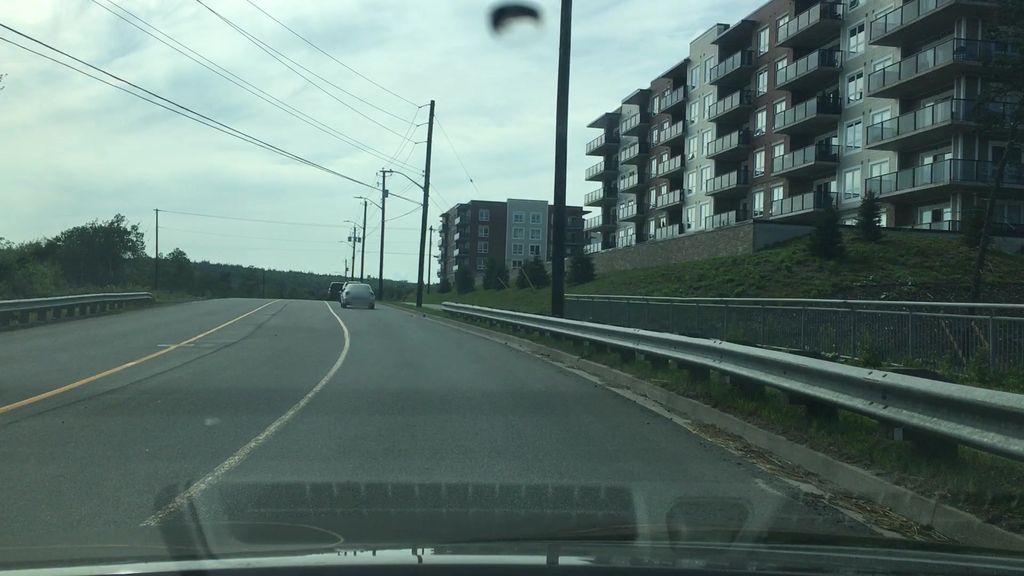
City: halifax